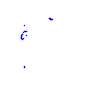
Particle: proton